Question: I want to open more information in small view of every cell selection , like exapnding able view cell.i am taaching screen shot also. I am not able to dot this plase help.How it can be done!

I am using below code , it is working fine but how to show hidden view on particular cell position
'''
- (void)tableView:(UITableView *)tableView didSelectRowAtIndexPath:(NSIndexPath *)indexPath {
// Deselect cell
[tableView deselectRowAtIndexPath:indexPath animated:TRUE];
// Toggle 'selected' state
BOOL isSelected = ![self cellIsSelected:indexPath];
// Store cell 'selected' state keyed on indexPath
NSNumber *selectedIndex = [NSNumber numberWithBool:isSelected];
[selectedIndexes setObject:selectedIndex forKey:indexPath];
// This is where magic happens...
[tbleLectures beginUpdates];
[tbleLectures endUpdates];
}
- (CGFloat)tableView:(UITableView *)tableView heightForRowAtIndexPath:(NSIndexPath *)indexPath;
{
// If our cell is selected, return double height
if([self cellIsSelected:indexPath]) {
return kCellHeight * 2.0;
// return 44;
}
// Cell isn't selected so return single height
return kCellHeight;
}
'''
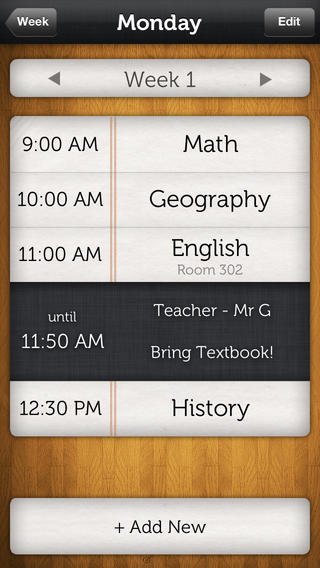
Answer: You can reload your tableview to make it effective or reload just the cell in your 'tableView:didSelectRowAtIndexPath:':
'''
// This is where magic happens...
[tbleLectures beginUpdates];
[tbleLectures reloadRowsAtIndexPaths:[NSArray arrayWithObject:indexPathOfYourCell] withRowAnimation:UITableViewRowAnimationNone];
[tbleLectures endUpdates];
'''